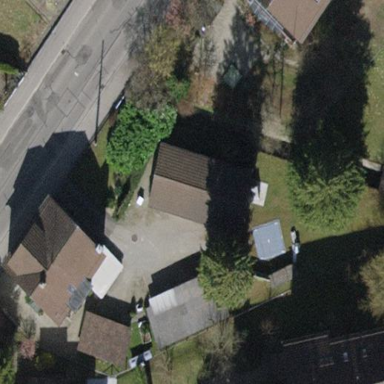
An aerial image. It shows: Garages with gabled roofs made of roof tiles.